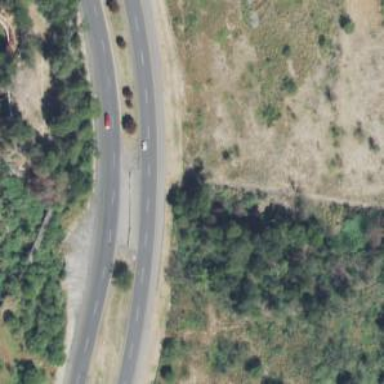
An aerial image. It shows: Trunk link highway.